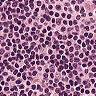
Metastatic tissue present: no